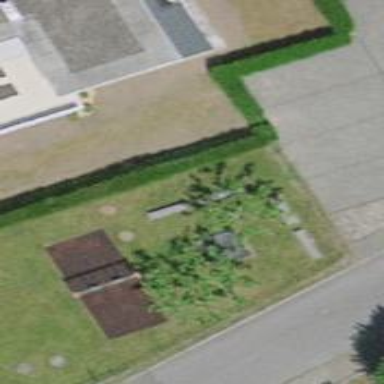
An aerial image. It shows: Concrete bench.